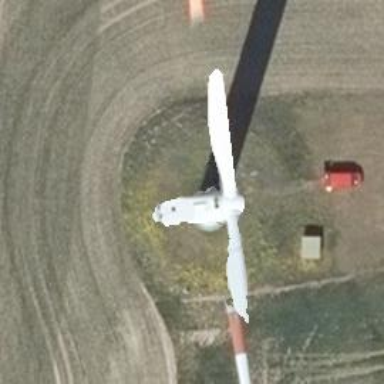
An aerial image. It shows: Wind generator in the form of horizontal axis wind turbine.